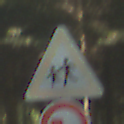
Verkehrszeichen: KinderRechts
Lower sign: UeberholverbotKraftfahrzeuge
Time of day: MorningAfternoon
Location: Outdoor (Nature)
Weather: Clear
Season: NotSpecified
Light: Natural